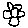
Label: flower